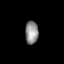
Tissue: lung
Cell type: T cells
Senescence score: 0.2288
Nuclear area (px): 295
Mean DAPI intensity: 143.631